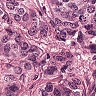
Metastatic tissue present: yes